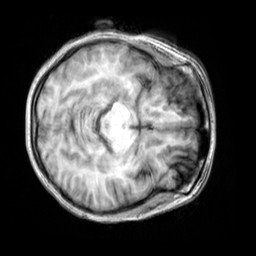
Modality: T1w
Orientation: axial
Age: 25
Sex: female
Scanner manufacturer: siemens
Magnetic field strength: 3 T
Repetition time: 2.3 s
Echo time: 0.00303 s